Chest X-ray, PA view. Patient: 38 years old, sex M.
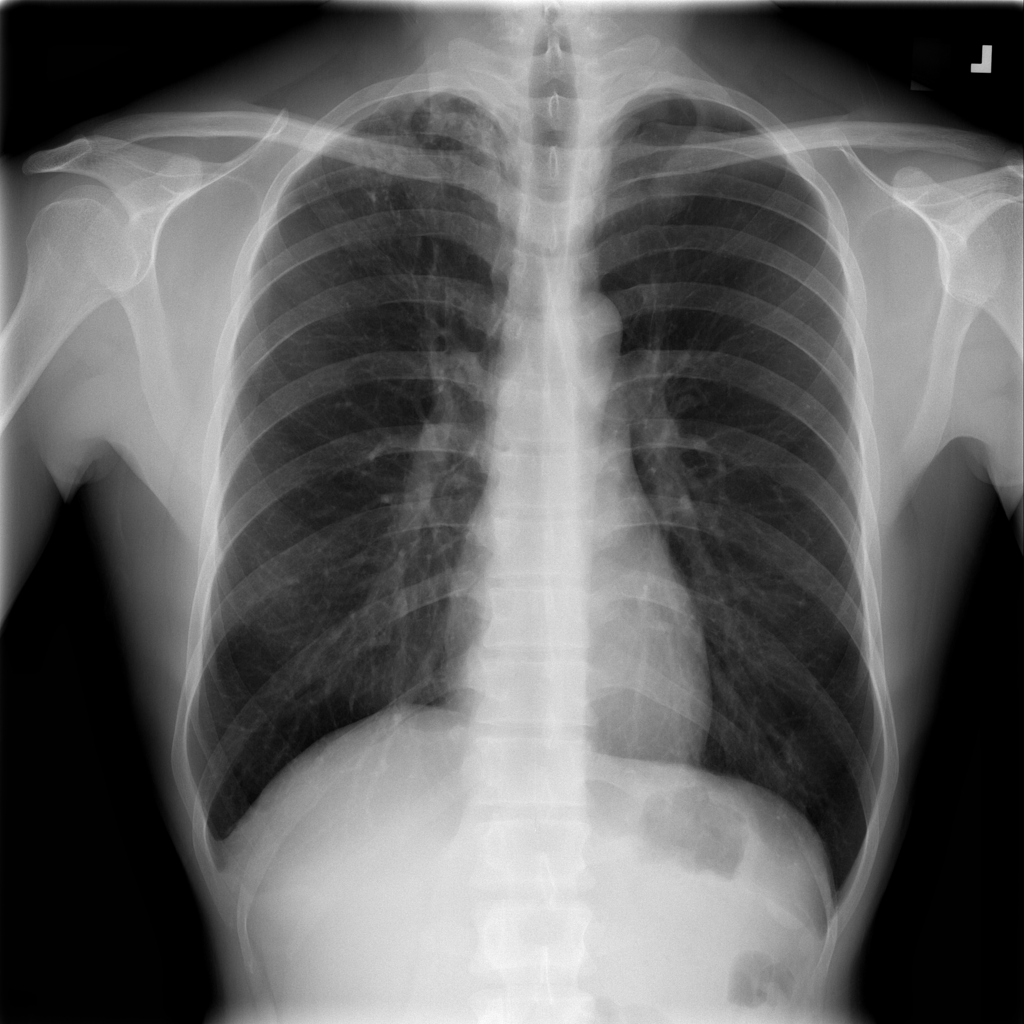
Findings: No Finding